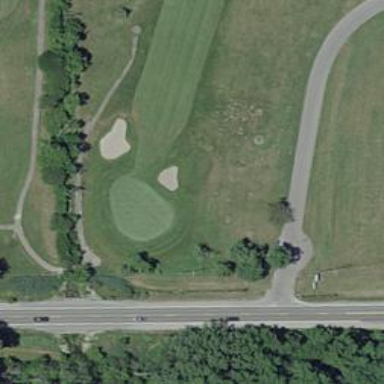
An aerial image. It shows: Golf hole.